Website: bh-photo
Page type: address-validator
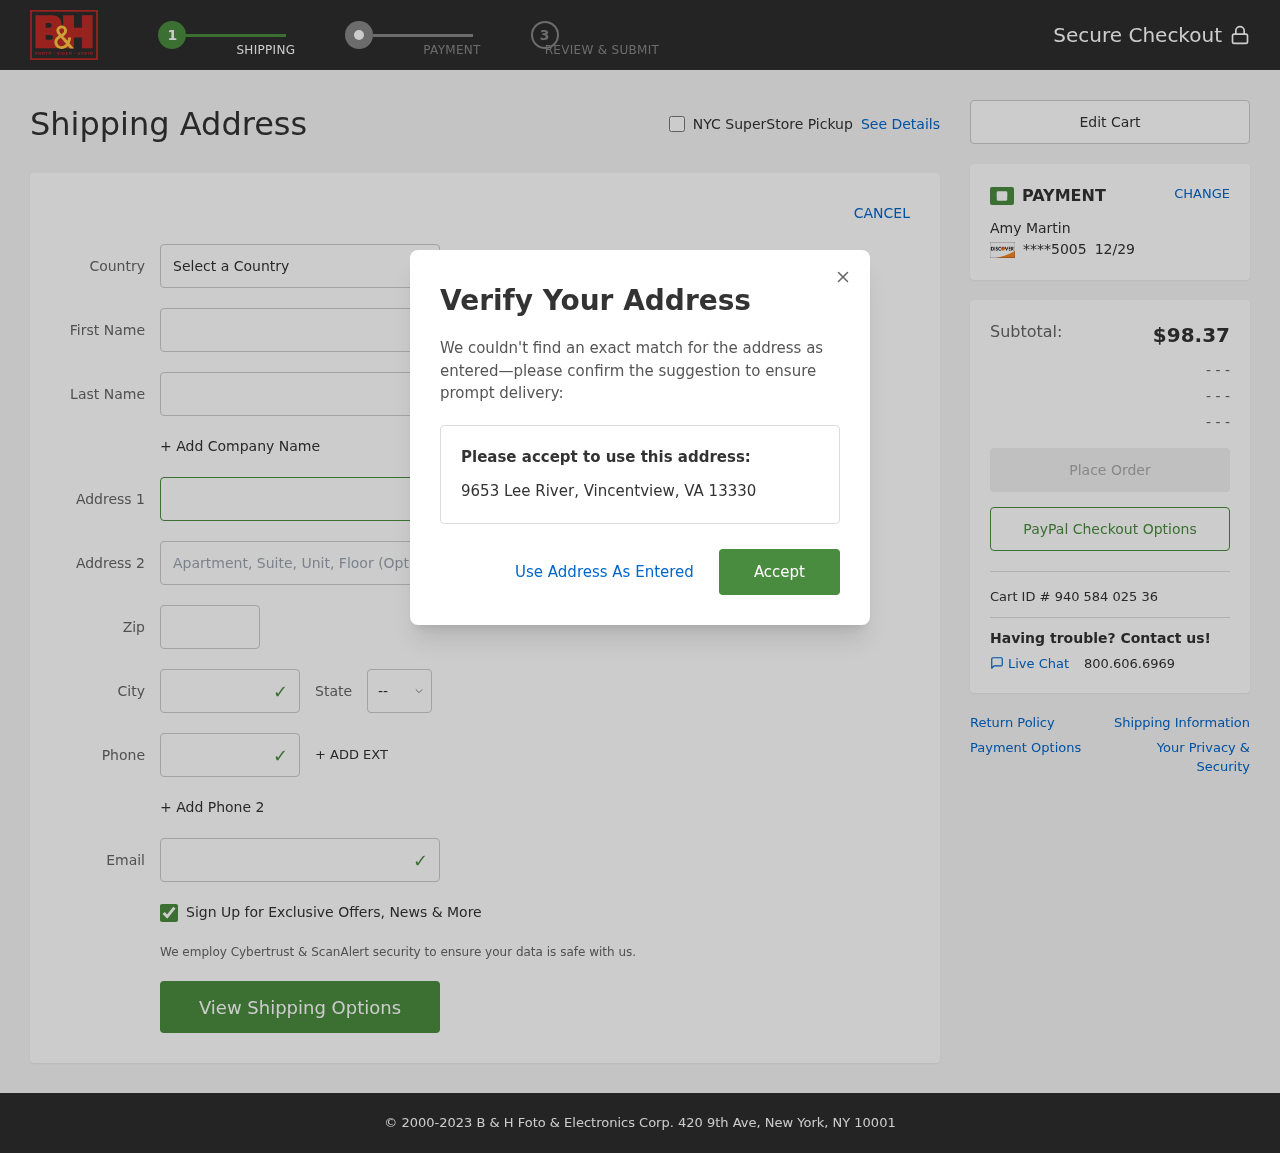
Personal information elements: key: PII_CARD_EXPIRY
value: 12/29
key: PII_CARD_LAST4
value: ****5005
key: PII_CITY
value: Vincentview
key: PII_COUNTRY
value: United States
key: PII_EMAIL
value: amartin@hotmail.com
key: PII_FIRSTNAME
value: Amy
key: PII_FULLNAME
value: Amy Martin
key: PII_LASTNAME
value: Martin
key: PII_PHONE
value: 3424041319
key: PII_POSTCODE
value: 13330
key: PII_STATE_ABBR
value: VA
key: PII_STREET
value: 9653 Lee River
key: PII_CITY_STATE_ZIP
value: Vincentview, VA 13330
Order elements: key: ORDER_SUBTOTAL
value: $98.37
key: ORDER_ID
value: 940 584 025 36